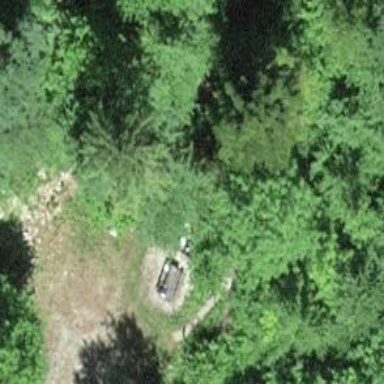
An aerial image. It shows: Shelter.